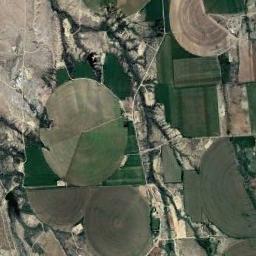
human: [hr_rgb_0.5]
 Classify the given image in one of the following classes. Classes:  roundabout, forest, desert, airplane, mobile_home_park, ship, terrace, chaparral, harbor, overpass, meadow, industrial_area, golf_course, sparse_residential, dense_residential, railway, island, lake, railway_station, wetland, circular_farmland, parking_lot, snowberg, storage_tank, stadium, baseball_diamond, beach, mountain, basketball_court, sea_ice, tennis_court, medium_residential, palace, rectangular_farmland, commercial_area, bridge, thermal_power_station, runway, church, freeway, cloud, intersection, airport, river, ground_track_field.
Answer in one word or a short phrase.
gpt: circular_farmland